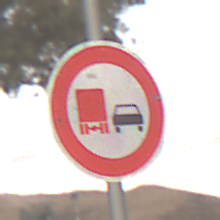
Verkehrszeichen: UeberholverbotKraftfahrzeuge
Umgebung: Outdoor, RoadRail
Tageszeit: SunriseSunset
Wetter: PartlyCloudy
Licht: Natural
Jahreszeit: NotSpecified
Kontrast: LowContrast